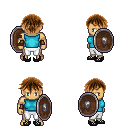
a pixel art fantasy rpg character, male body template, human, tanned skin, teal sleeveless shirt, white pants, brown short bangs hairstyle, leather bracers, ghillies, shield, four views (front, back, left, right), 2x2 character sprite sheet, small pixel art, hard edges, no anti-aliasing